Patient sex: M
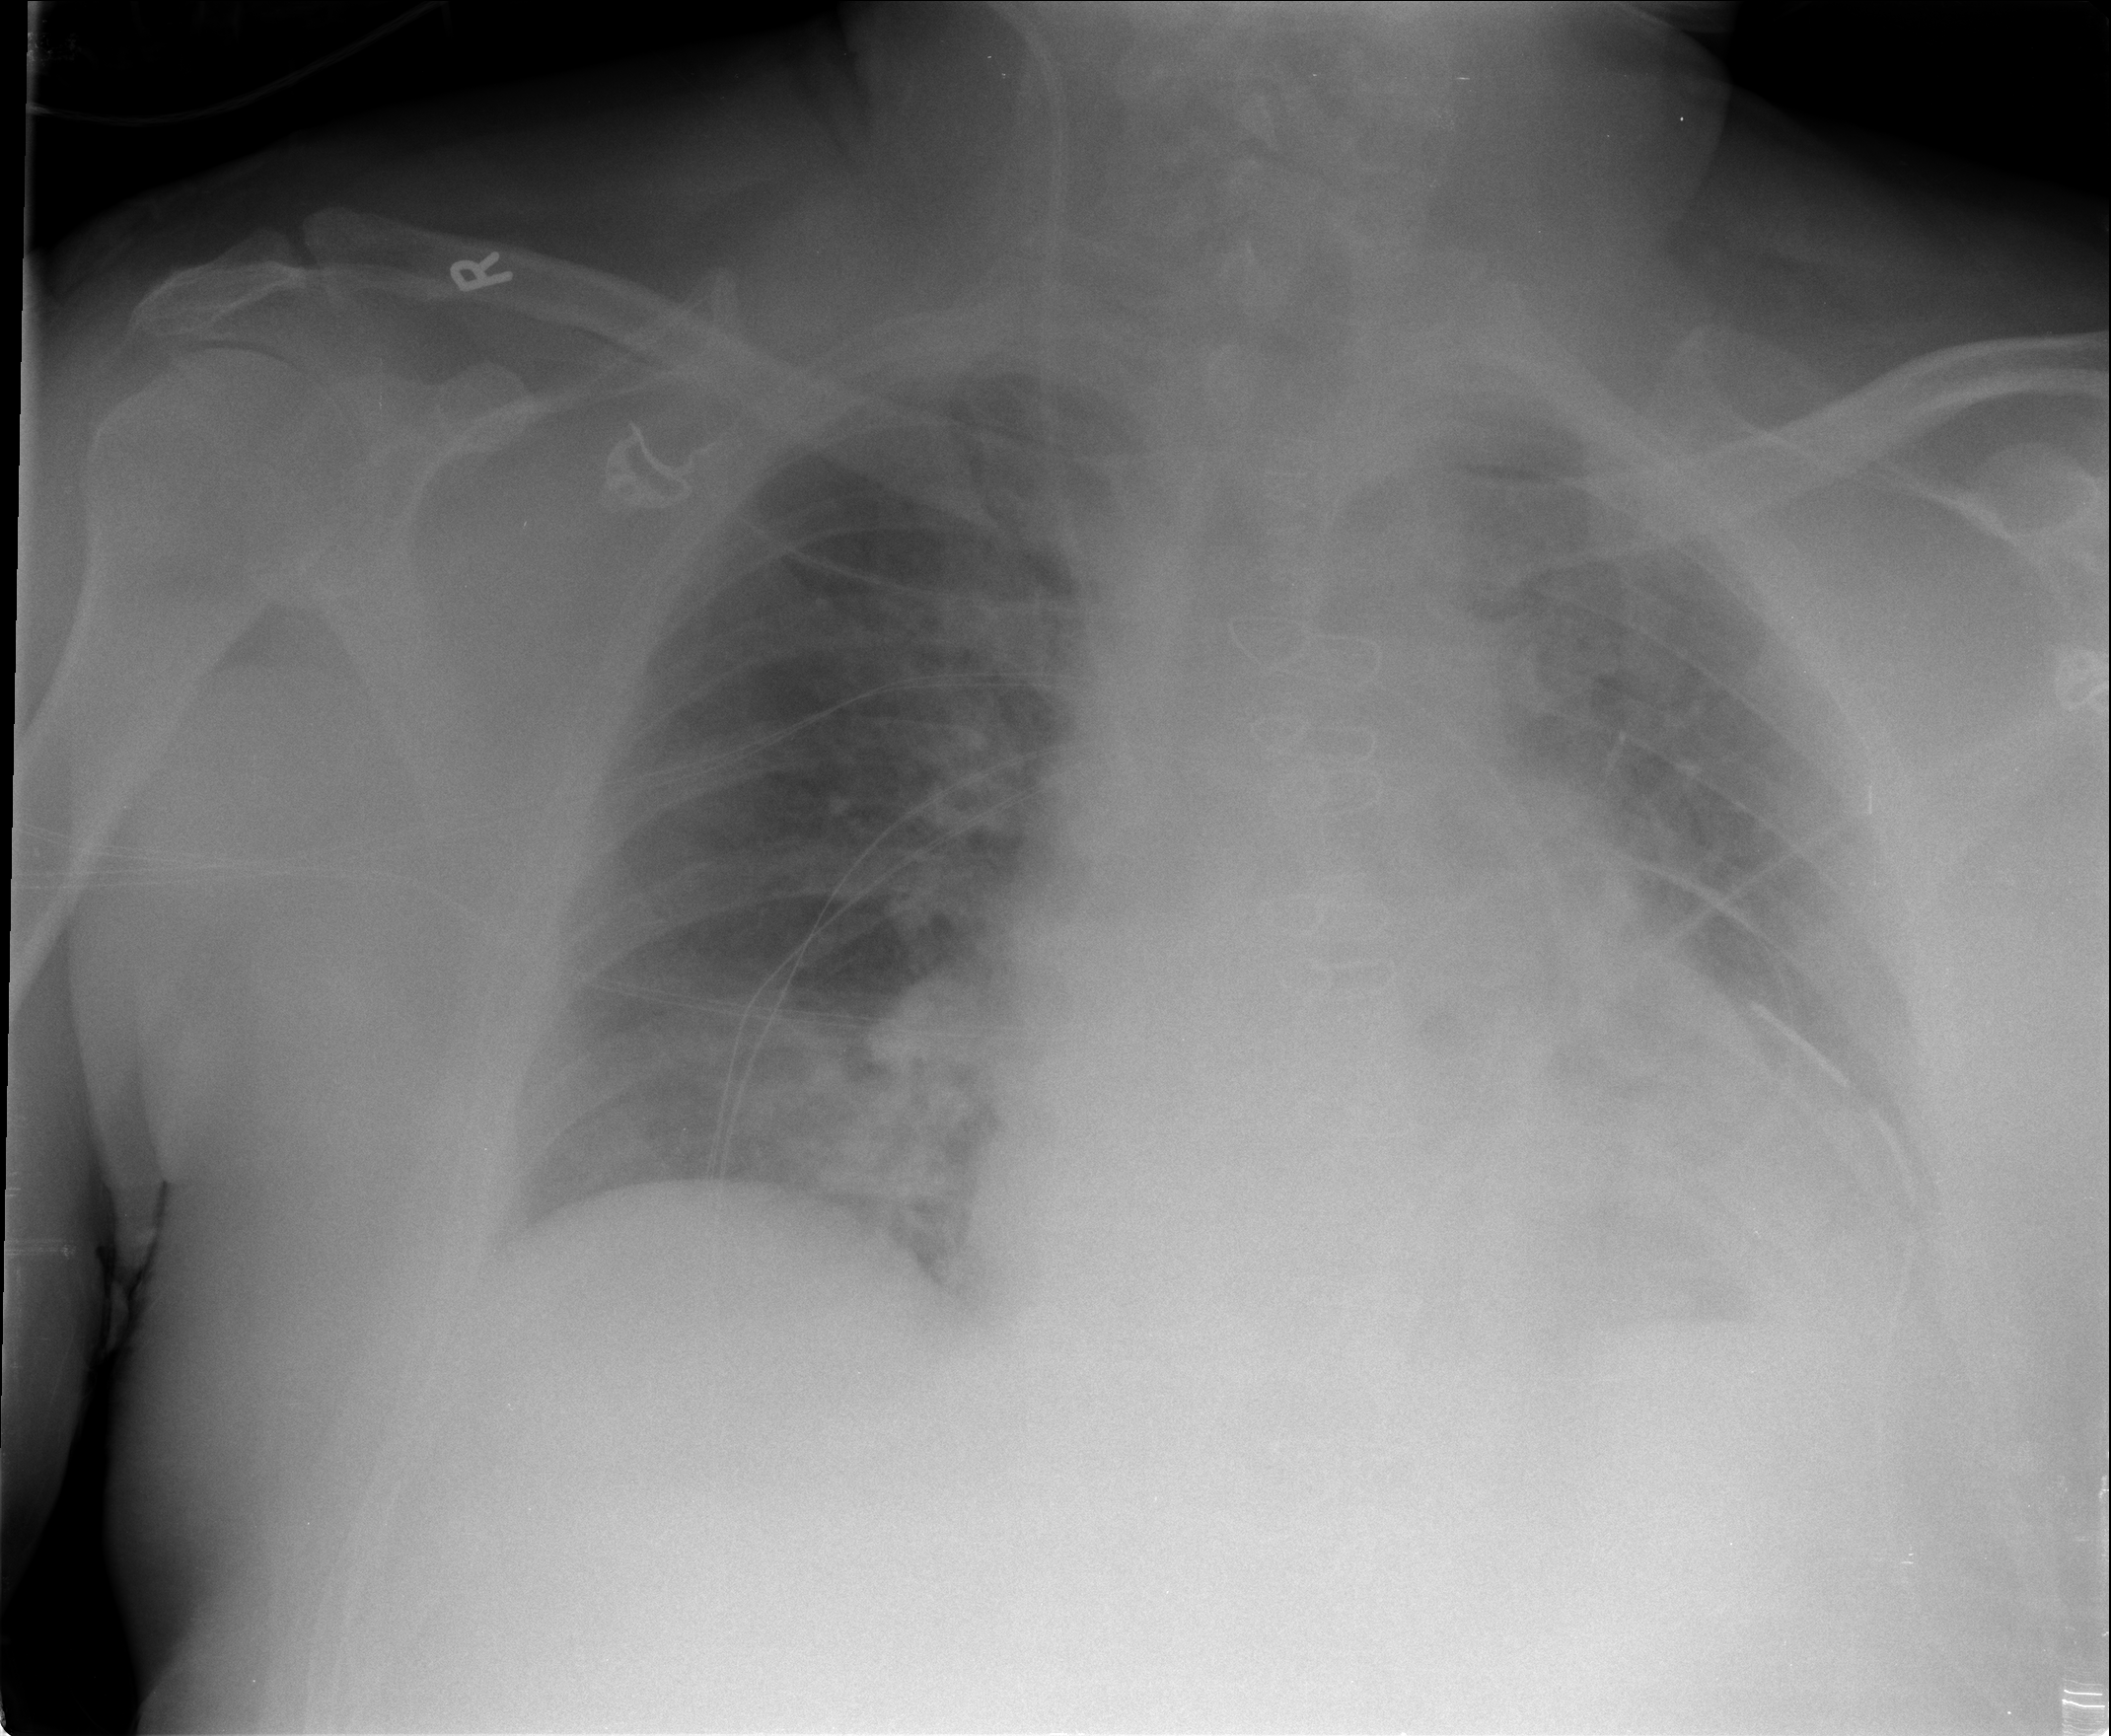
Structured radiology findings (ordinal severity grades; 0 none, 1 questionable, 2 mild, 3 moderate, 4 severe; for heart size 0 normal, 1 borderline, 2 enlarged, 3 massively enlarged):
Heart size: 1
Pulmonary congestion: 2
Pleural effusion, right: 0
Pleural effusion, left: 0
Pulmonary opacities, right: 0
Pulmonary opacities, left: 0
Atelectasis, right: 0
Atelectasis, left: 2